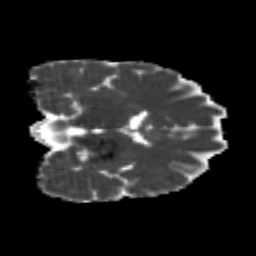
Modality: MD
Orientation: coronal
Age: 22
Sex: female
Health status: healthy
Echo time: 0.074 s